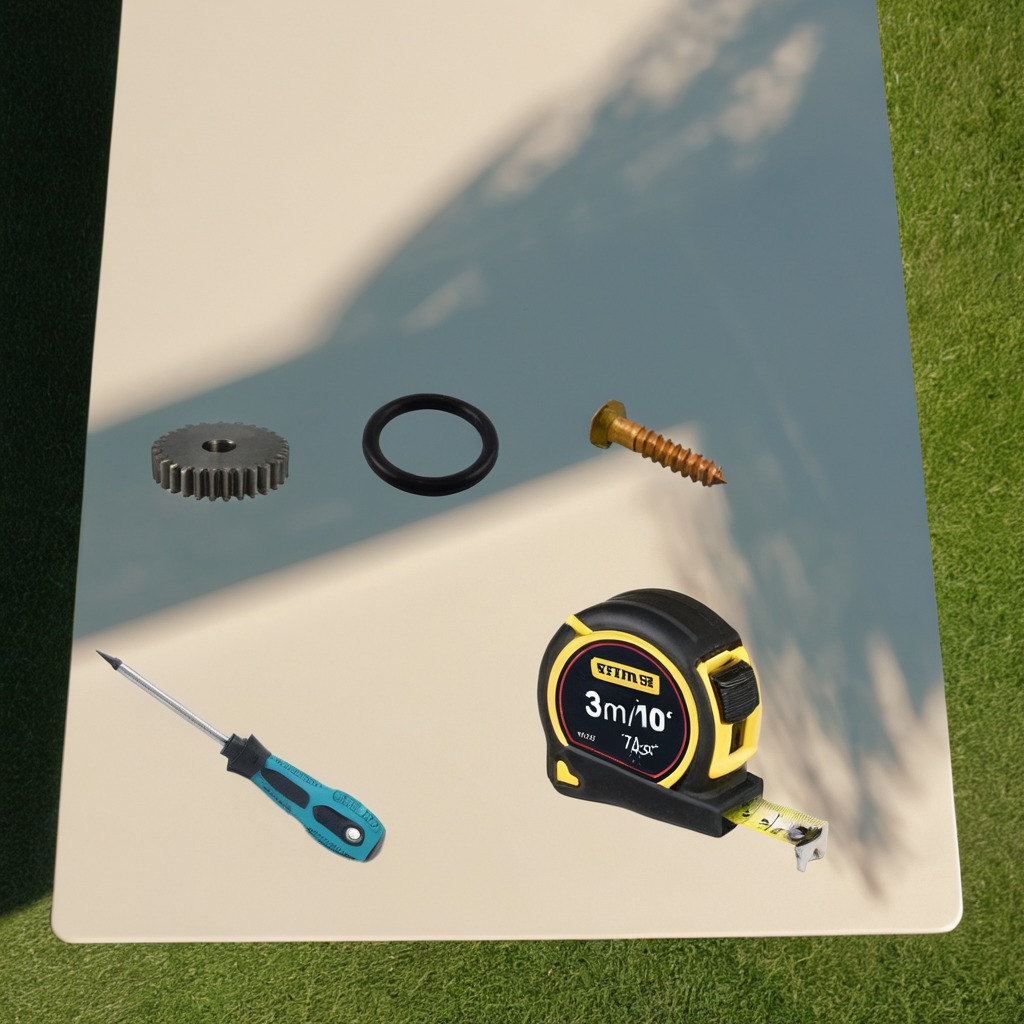
A rubber Oring, a steel gear with teeth, a measuring tape, a metal machine screw, and a screwdriver are lying on the table.